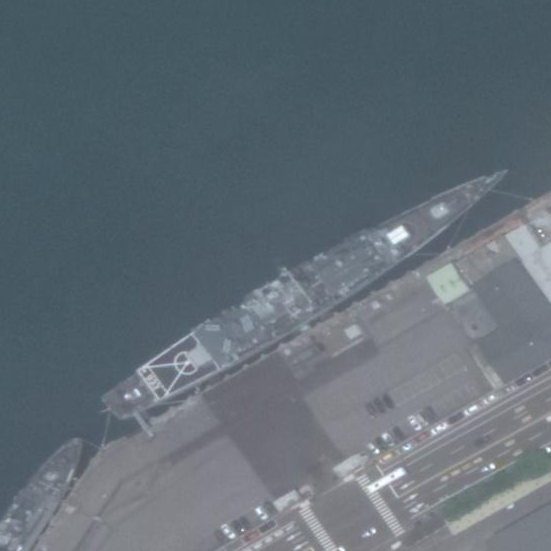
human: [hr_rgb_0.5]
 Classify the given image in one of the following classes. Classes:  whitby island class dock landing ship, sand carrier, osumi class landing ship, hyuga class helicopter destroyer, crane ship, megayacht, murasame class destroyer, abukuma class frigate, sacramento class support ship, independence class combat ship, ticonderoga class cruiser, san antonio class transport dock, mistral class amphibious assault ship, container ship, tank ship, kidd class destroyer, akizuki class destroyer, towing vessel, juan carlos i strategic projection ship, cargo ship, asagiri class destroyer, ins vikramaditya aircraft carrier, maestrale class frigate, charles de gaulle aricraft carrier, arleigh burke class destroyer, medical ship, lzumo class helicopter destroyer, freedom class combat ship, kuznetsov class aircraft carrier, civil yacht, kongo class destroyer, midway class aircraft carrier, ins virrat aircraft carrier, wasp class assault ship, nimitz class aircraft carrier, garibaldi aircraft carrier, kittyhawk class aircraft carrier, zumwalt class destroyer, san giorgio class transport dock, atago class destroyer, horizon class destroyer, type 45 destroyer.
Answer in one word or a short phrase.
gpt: Kidd class destroyer